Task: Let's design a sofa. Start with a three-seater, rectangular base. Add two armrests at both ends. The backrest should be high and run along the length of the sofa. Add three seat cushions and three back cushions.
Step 418:
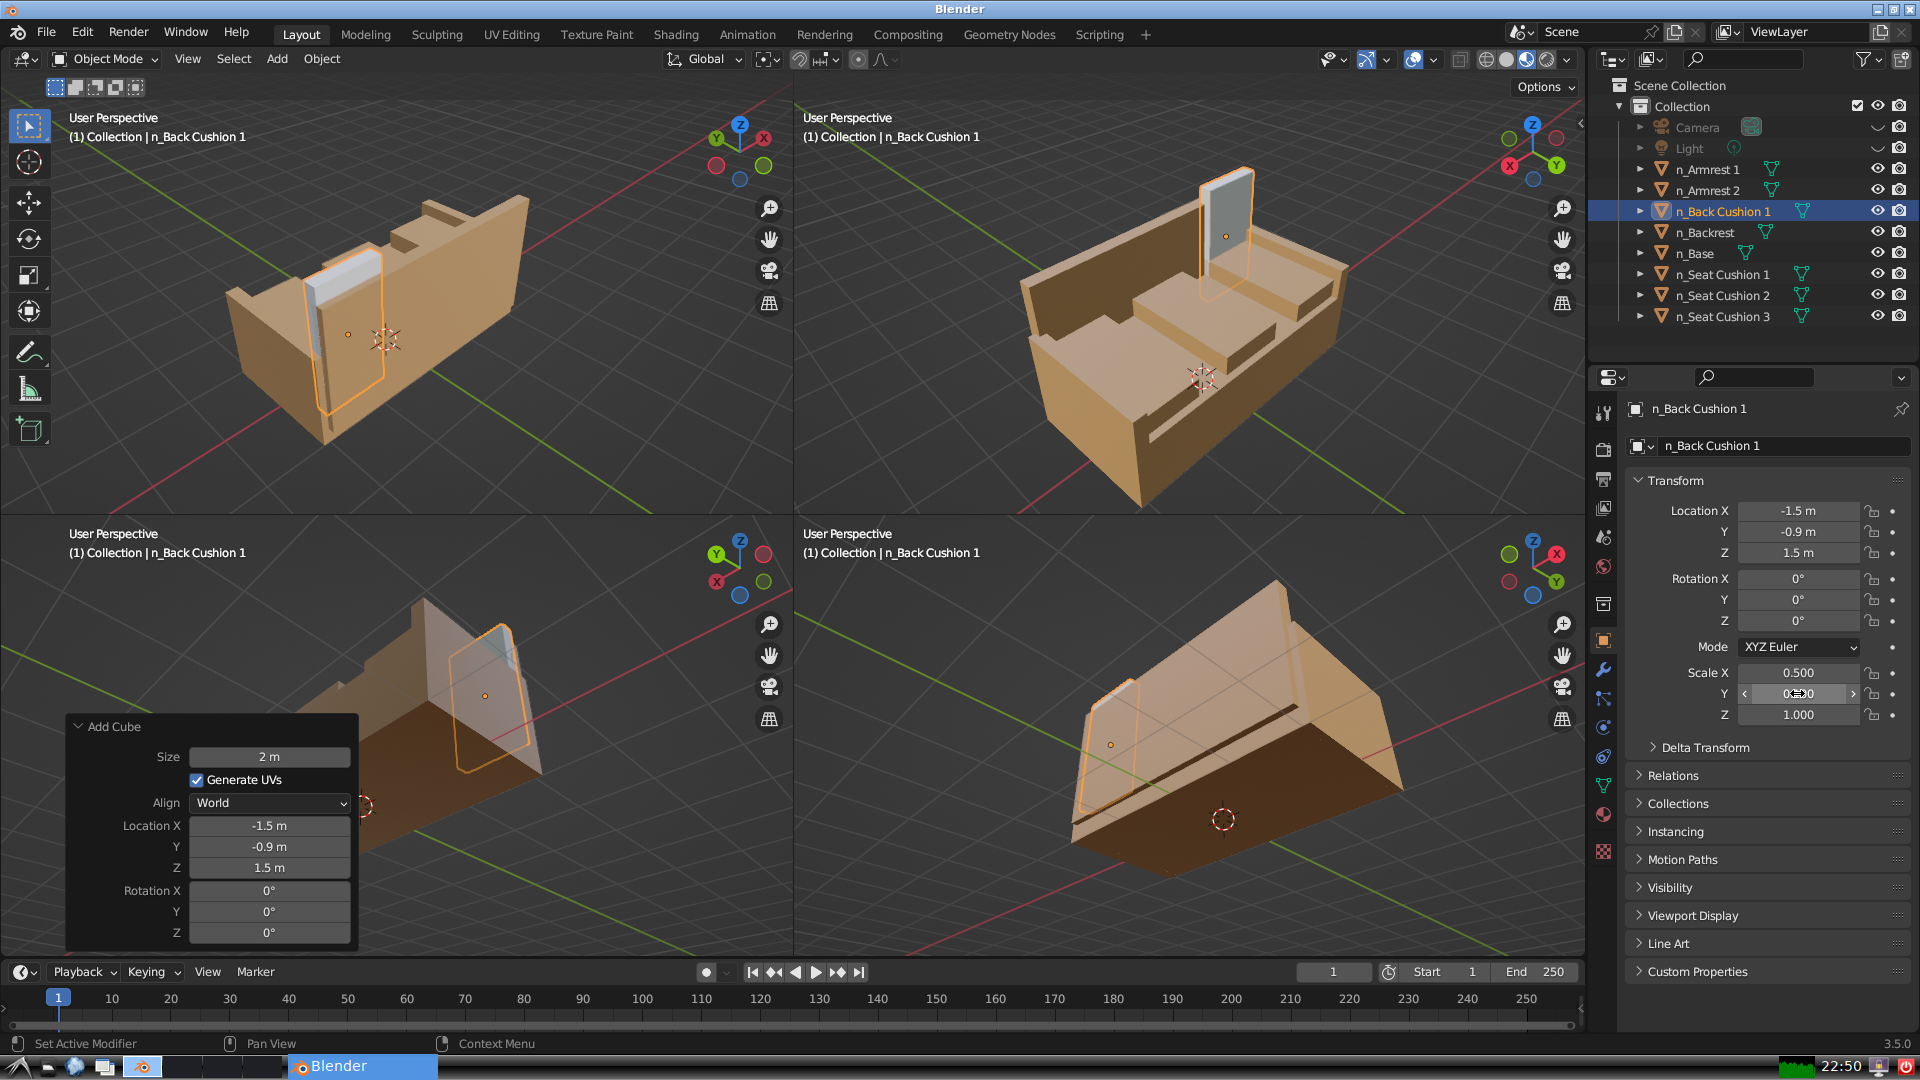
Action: {"mouse_move": [1797, 715]}